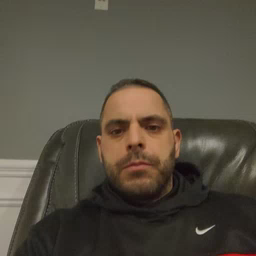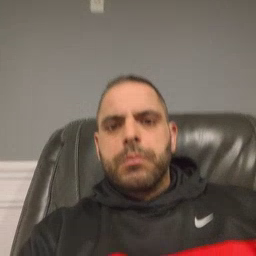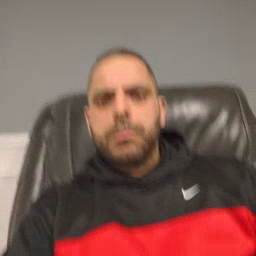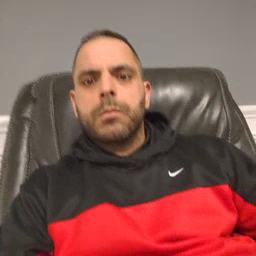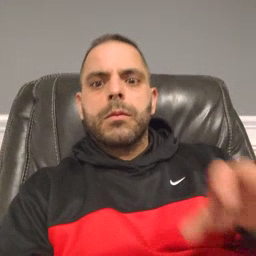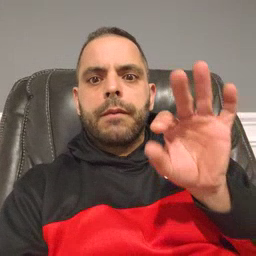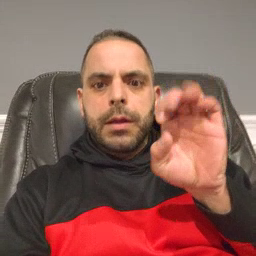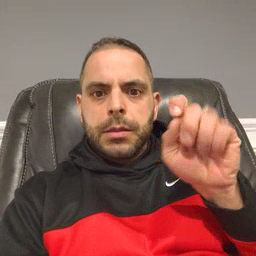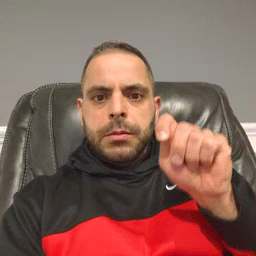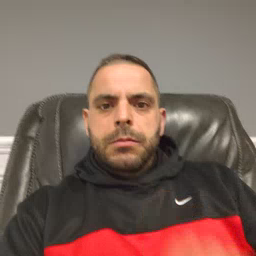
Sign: feet